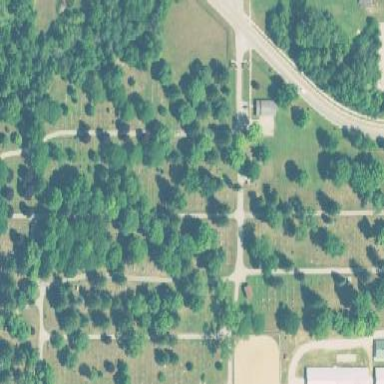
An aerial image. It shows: Cemetery.